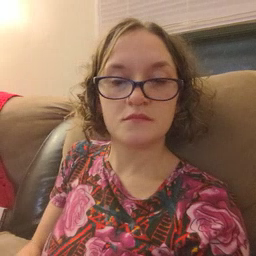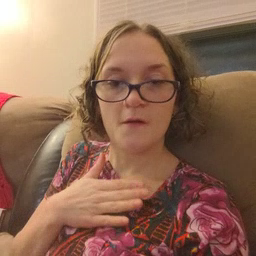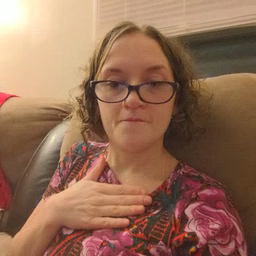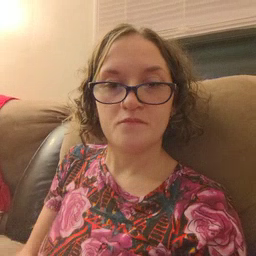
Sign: minemy